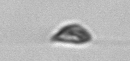
Label: Cryptophyta